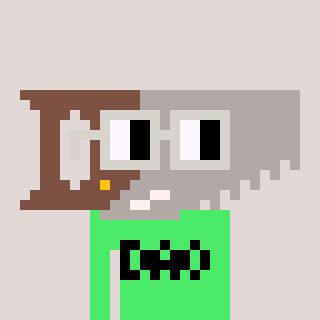
a pixel art character with square light gray glasses, a saw-shaped head and a teal-colored body on a warm background